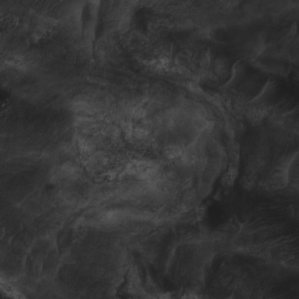
Label: non_frost